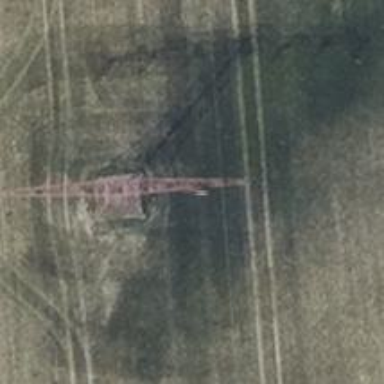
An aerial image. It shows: Towering power structure.